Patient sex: F
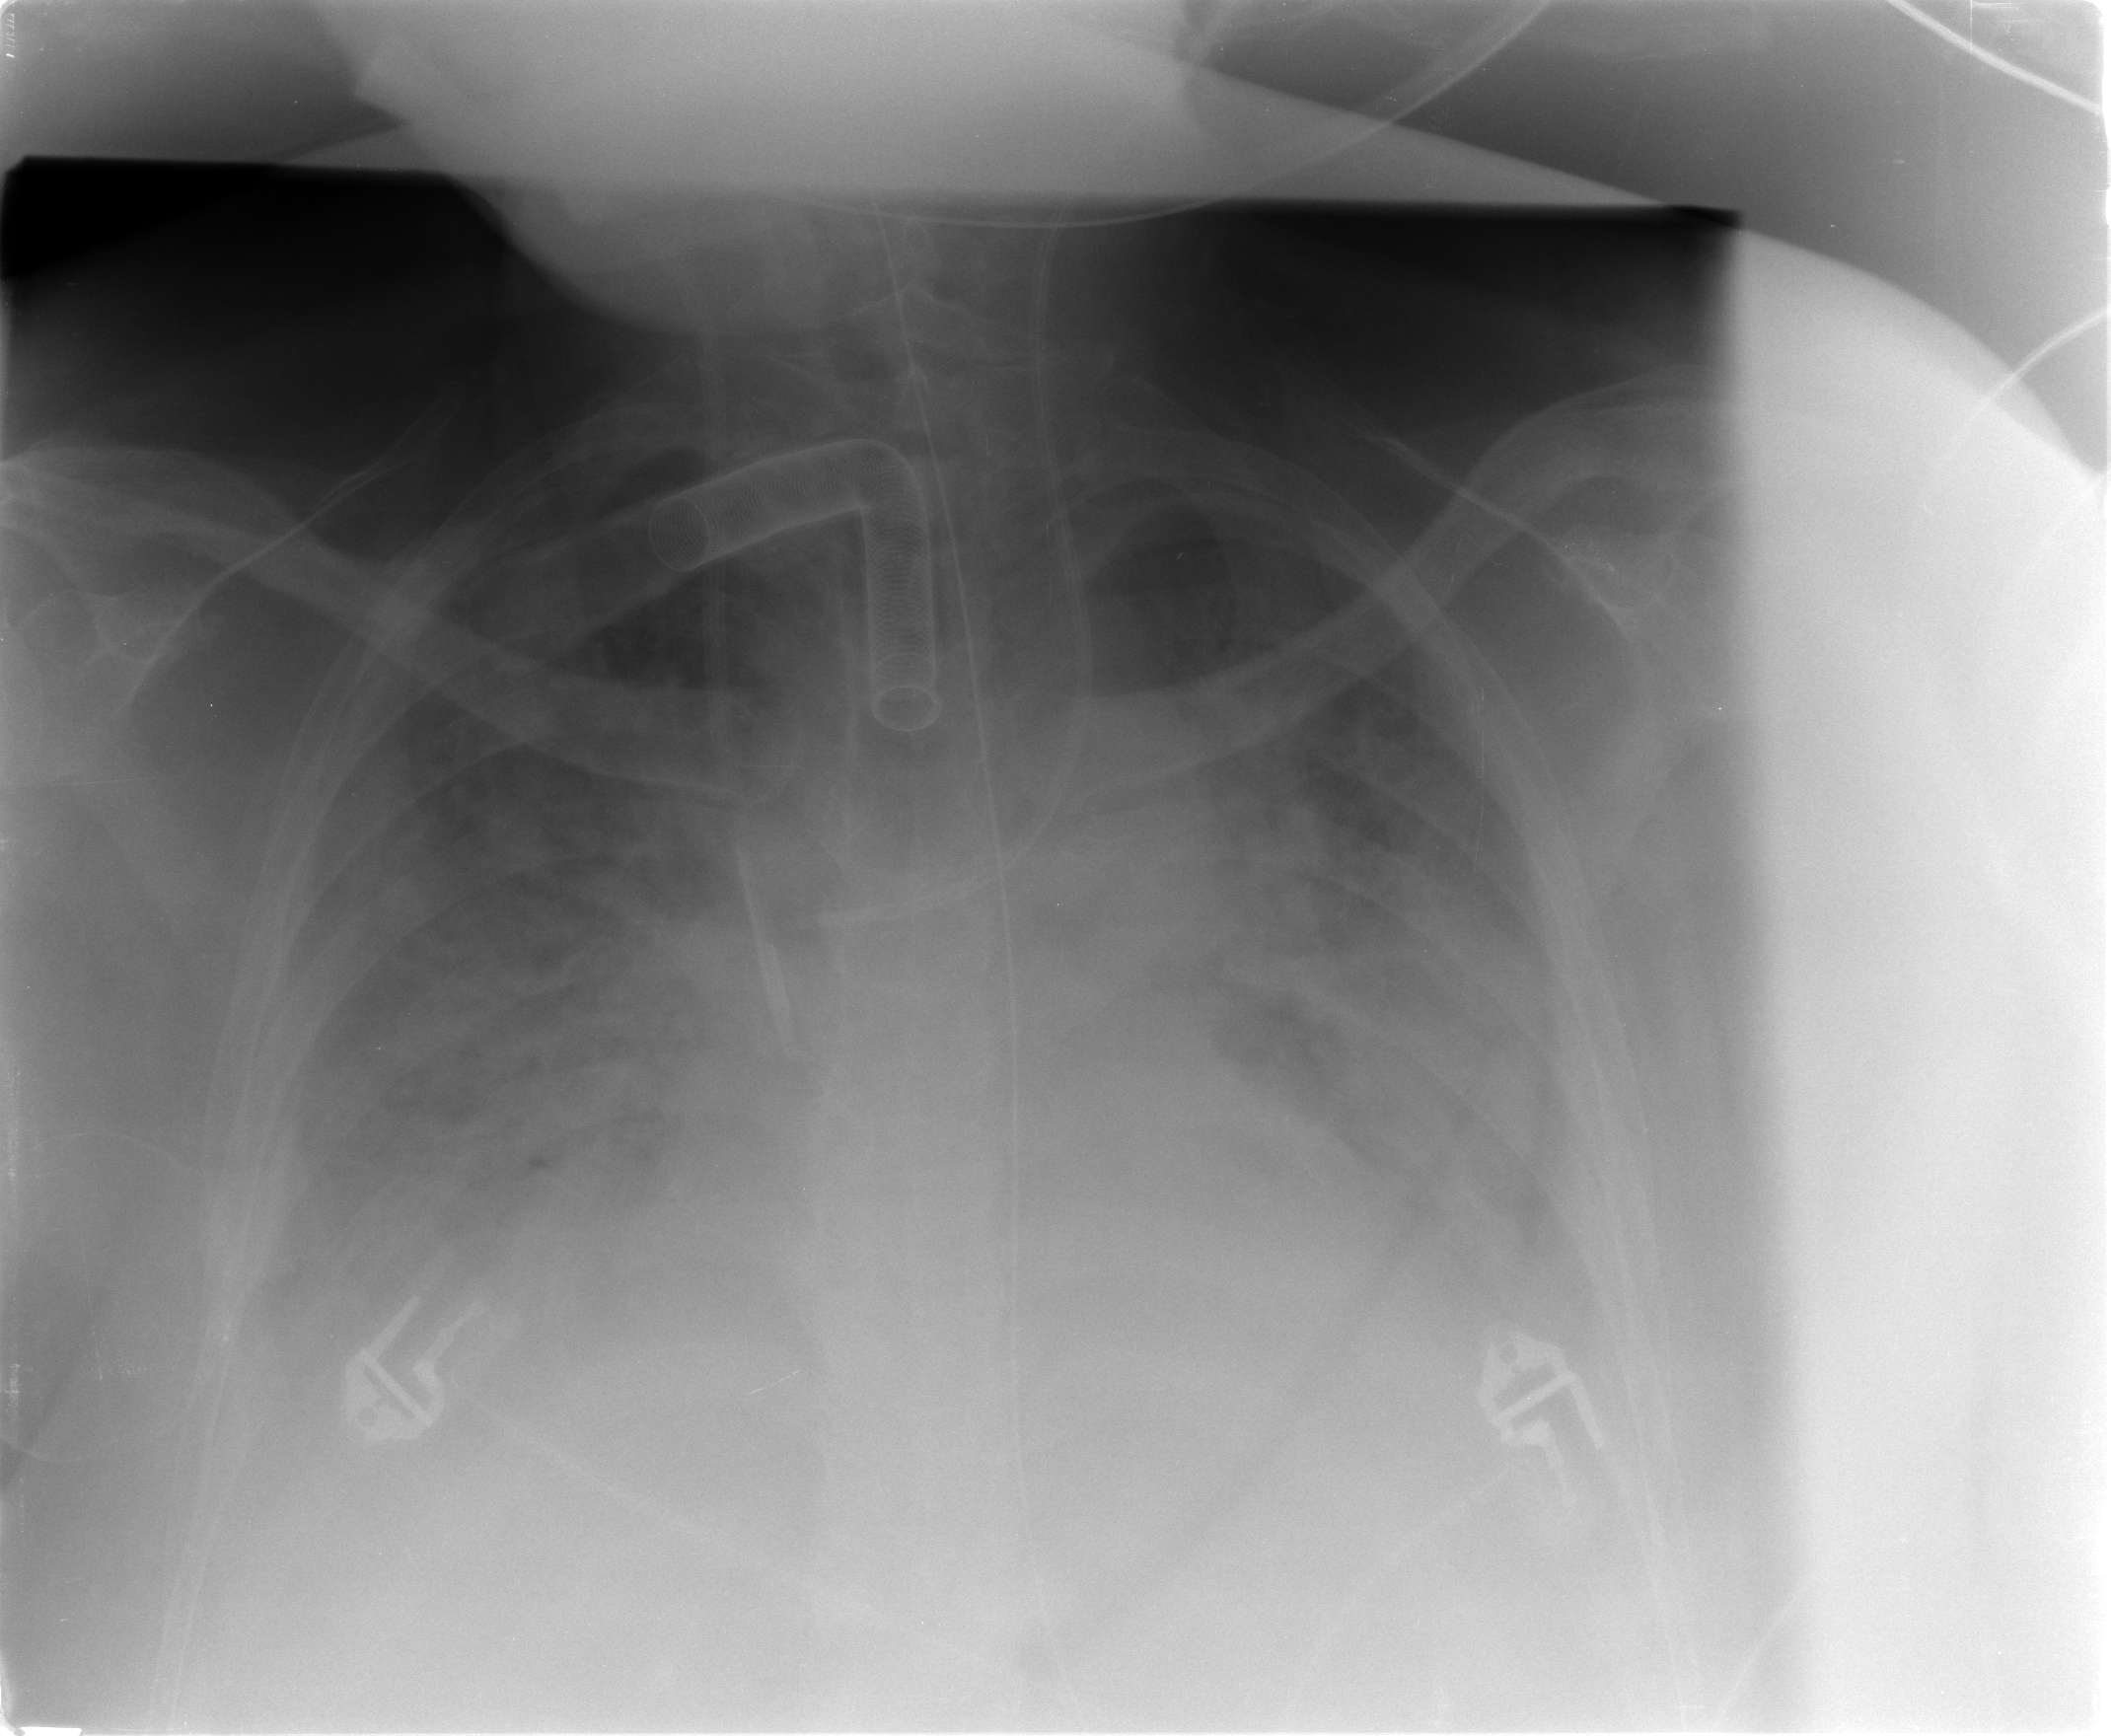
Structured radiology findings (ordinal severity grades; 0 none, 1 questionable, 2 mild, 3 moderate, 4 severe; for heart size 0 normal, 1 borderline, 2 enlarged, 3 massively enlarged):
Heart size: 3
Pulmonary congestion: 3
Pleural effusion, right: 2
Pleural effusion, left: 2
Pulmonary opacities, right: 3
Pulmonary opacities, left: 3
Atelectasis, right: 3
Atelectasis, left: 3